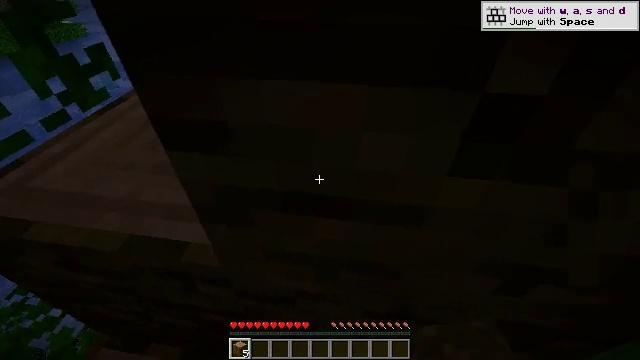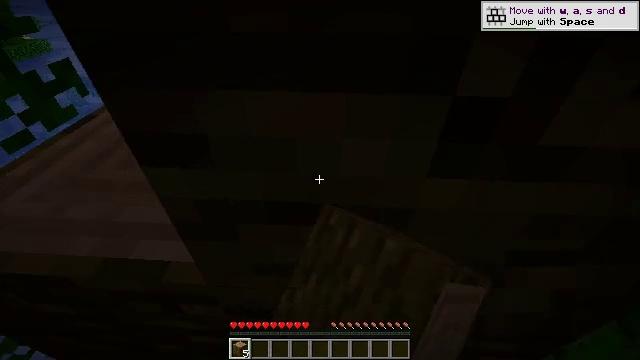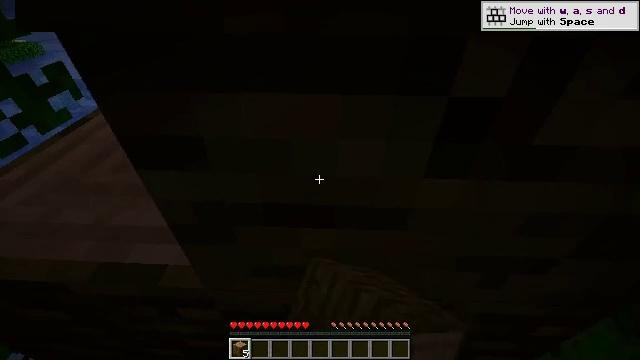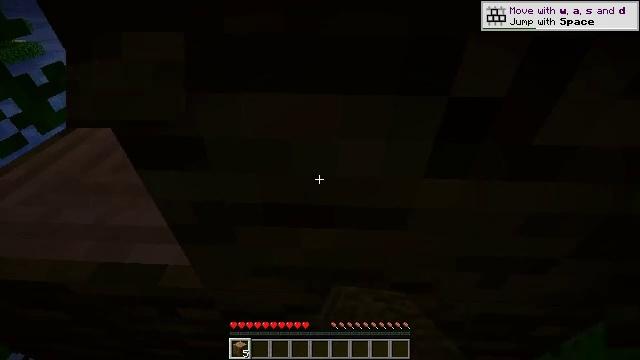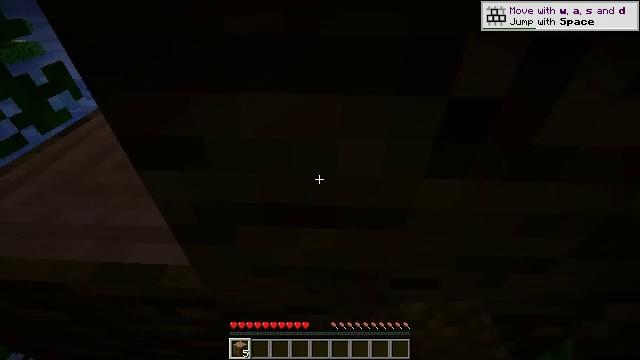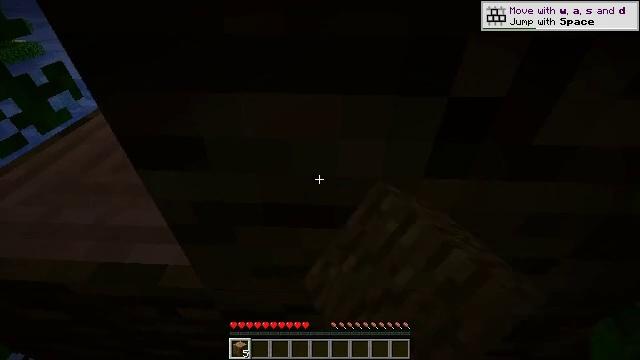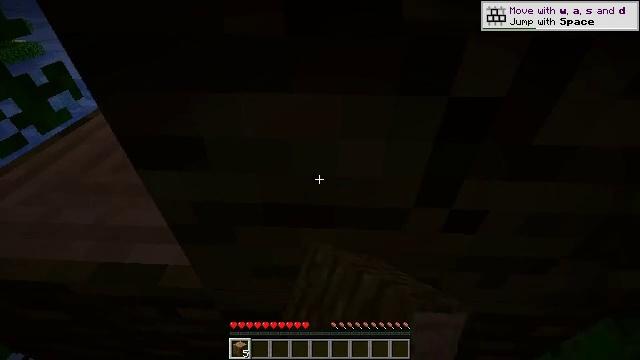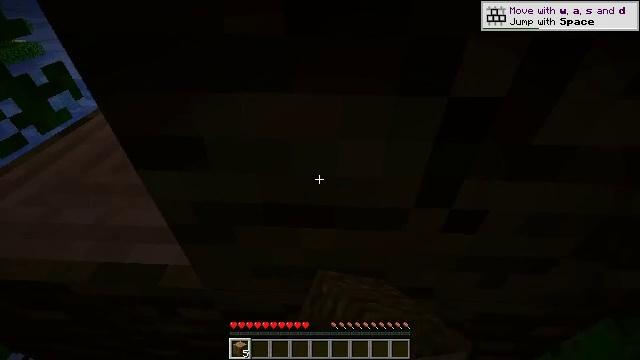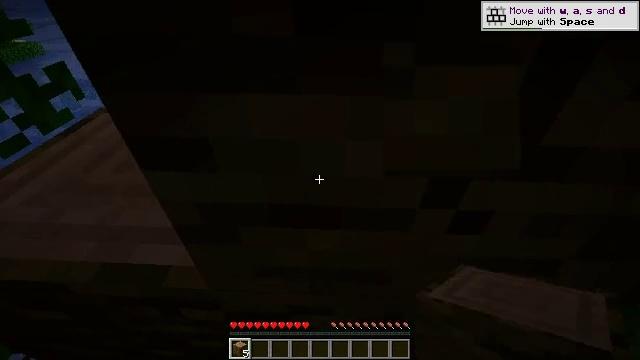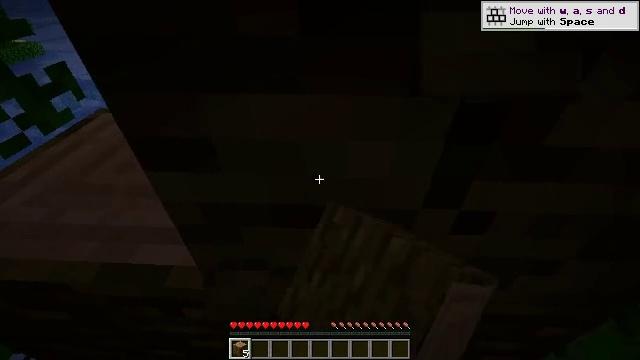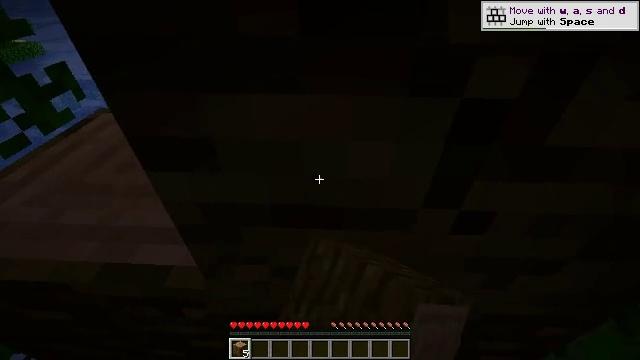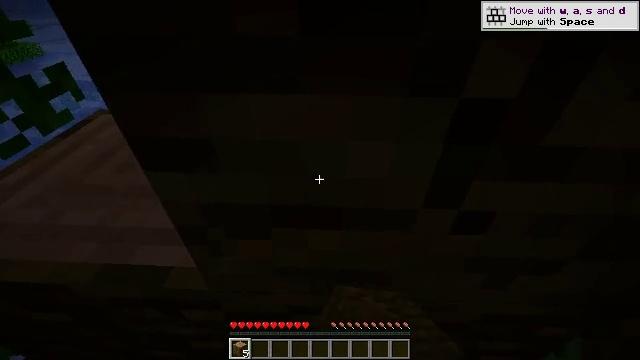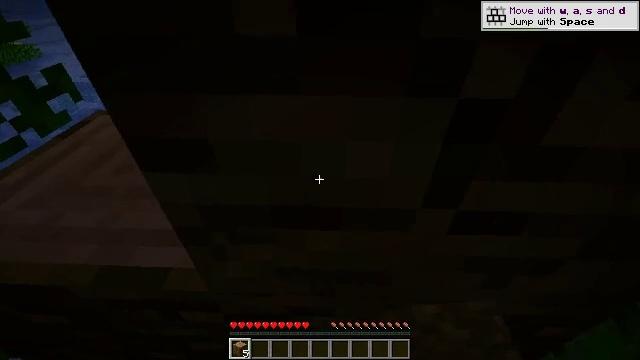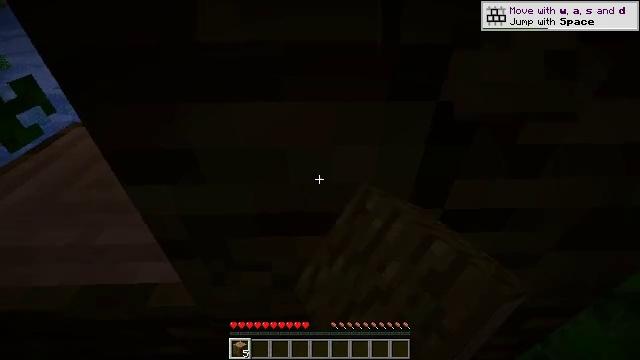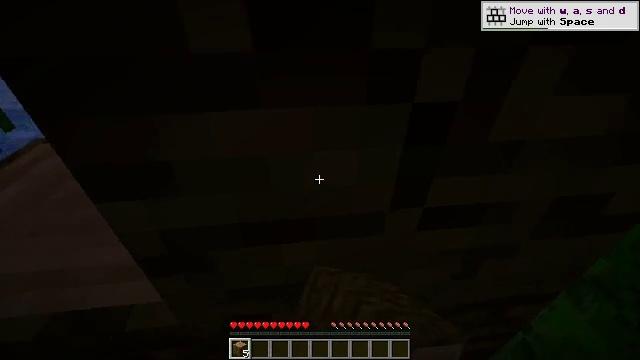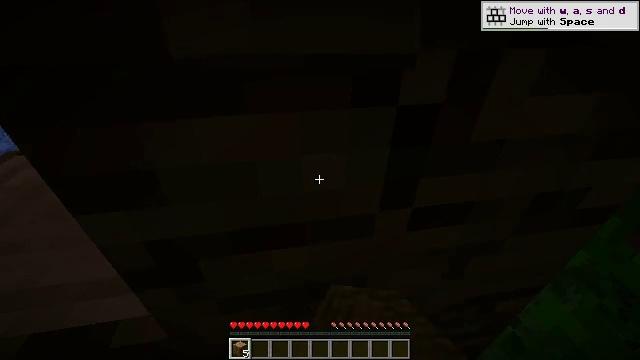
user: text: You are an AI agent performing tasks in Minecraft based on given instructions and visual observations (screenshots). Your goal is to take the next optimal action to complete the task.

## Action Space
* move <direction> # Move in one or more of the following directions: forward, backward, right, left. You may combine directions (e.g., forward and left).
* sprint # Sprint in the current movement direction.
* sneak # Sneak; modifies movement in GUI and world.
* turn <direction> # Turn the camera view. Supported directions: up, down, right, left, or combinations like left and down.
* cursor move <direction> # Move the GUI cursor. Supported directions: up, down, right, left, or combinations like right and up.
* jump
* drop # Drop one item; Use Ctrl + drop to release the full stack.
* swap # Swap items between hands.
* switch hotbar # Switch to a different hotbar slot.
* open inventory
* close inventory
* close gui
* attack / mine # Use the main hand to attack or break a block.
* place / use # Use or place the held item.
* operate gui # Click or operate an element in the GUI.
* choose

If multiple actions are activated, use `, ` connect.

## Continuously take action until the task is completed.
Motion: motion action
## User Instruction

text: Mine the jungle log in the rainforest biome.
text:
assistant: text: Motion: turn right and up, attack / mine
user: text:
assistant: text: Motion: attack / mine
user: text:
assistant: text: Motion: attack / mine
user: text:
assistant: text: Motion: attack / mine
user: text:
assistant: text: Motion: attack / mine
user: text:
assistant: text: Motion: attack / mine
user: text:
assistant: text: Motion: move forward, attack / mine
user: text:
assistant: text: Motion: move forward, attack / mine
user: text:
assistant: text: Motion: move forward, attack / mine
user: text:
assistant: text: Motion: attack / mine
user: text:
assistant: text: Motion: attack / mine
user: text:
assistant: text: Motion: attack / mine
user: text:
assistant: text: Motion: turn right and up, attack / mine
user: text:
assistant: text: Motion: turn right and up, attack / mine
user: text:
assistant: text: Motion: turn right, attack / mine
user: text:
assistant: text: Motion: attack / mine
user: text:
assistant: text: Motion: attack / mine
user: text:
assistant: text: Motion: attack / mine
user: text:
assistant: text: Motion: attack / mine
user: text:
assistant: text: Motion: attack / mine
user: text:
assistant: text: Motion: attack / mine
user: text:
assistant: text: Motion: attack / mine
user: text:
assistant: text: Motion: attack / mine
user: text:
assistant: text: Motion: attack / mine
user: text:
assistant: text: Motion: attack / mine
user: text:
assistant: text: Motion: attack / mine
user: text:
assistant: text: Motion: attack / mine
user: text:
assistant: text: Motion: attack / mine
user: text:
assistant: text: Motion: attack / mine
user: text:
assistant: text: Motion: attack / mine